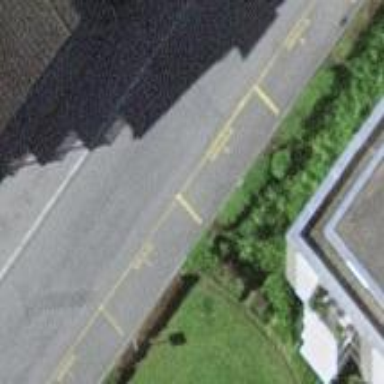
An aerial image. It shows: Parking area with asphalt surface.